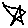
Label: zigzag